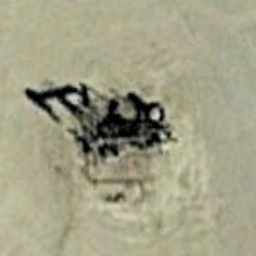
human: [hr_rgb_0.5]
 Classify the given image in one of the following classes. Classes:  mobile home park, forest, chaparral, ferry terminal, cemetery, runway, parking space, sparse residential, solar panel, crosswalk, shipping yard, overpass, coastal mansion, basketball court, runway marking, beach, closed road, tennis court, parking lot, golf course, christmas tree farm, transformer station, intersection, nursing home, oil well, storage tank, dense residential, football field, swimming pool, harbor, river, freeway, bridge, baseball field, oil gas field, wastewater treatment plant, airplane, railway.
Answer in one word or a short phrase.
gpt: oil well